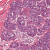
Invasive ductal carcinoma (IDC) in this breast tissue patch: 0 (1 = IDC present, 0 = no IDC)